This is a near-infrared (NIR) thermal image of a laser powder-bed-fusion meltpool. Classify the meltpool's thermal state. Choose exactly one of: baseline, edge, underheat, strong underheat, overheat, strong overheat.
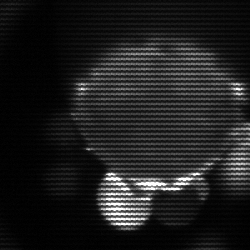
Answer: edge